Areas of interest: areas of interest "Park Square"
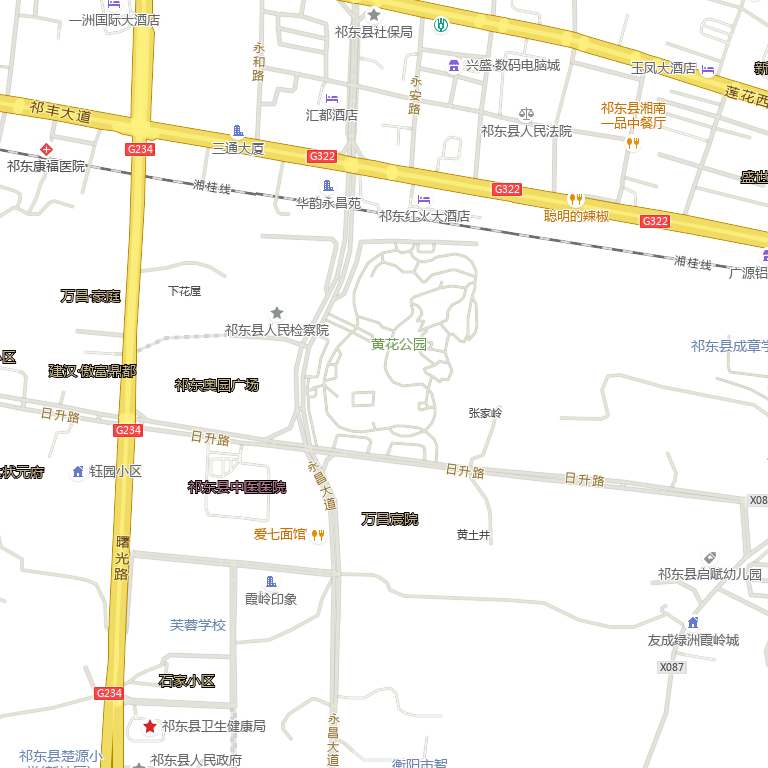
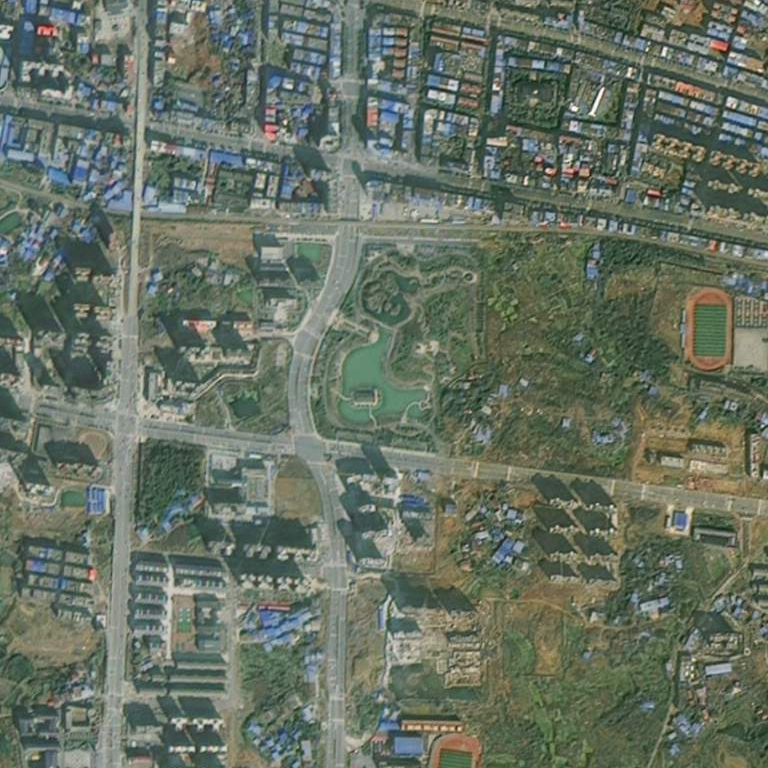